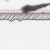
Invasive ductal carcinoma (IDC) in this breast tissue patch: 0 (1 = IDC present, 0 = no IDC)